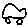
Label: car